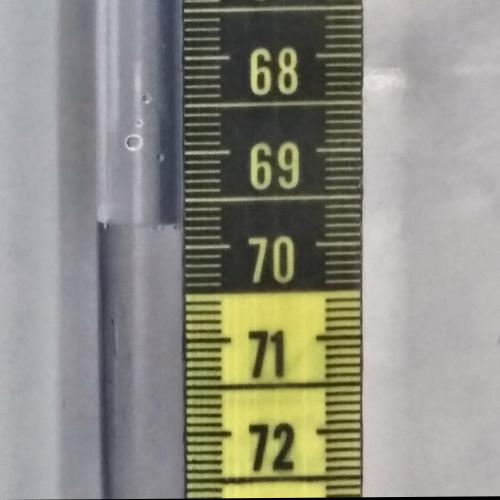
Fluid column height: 69.8 cm